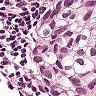
Metastatic tissue present: yes